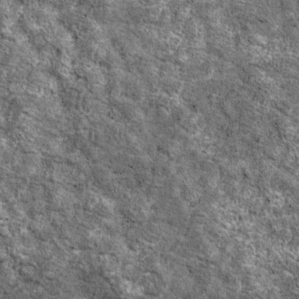
Label: non_frost